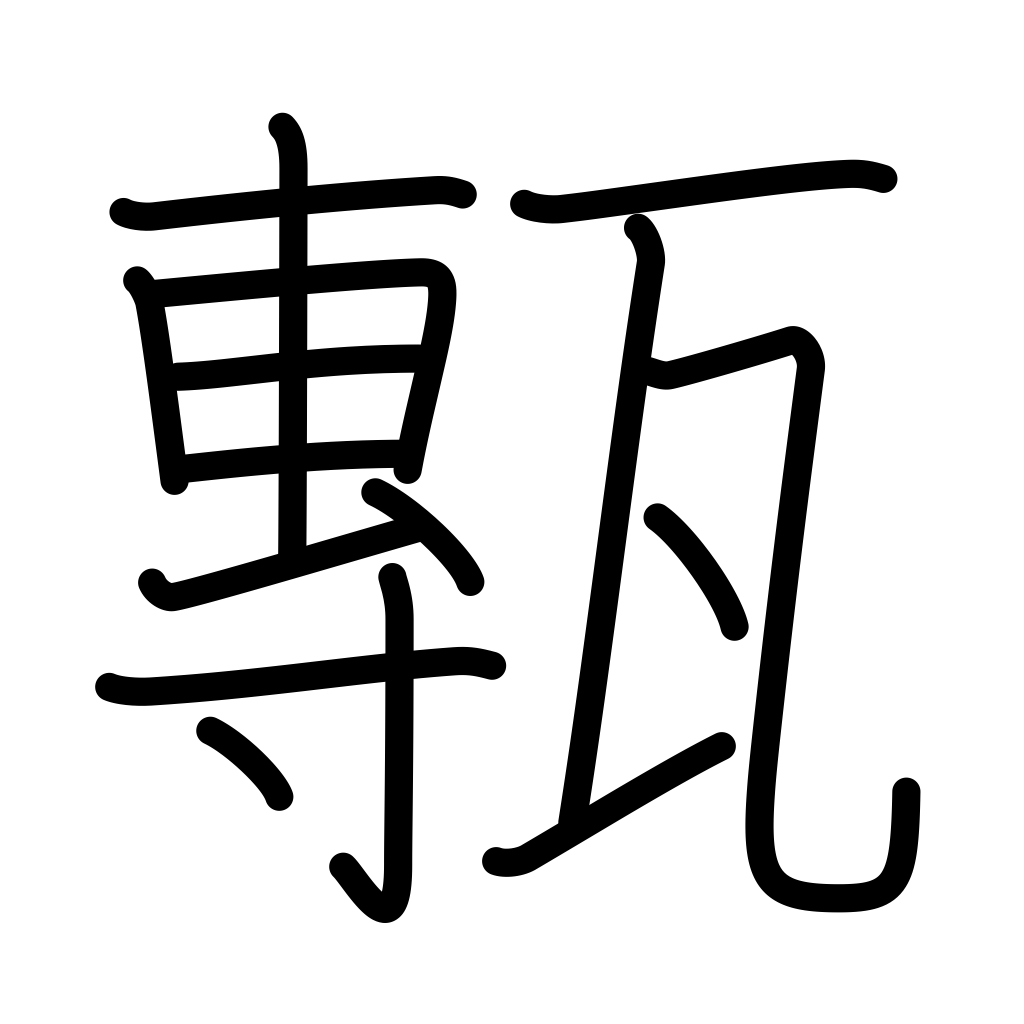
Meaning: floor tiles